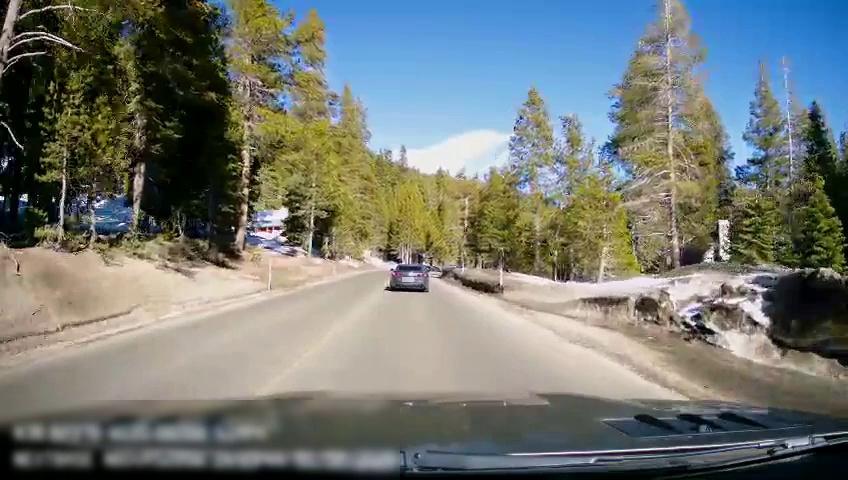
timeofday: Day
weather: Sunny
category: Drivable Space
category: Vehicles | Car
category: Lanes | Opposite Lane